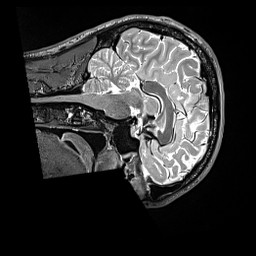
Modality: T2w
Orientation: sagittal
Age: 26
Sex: female
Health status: ill
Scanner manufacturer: siemens
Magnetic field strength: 3 T
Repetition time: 3.2 s
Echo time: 0.564 s